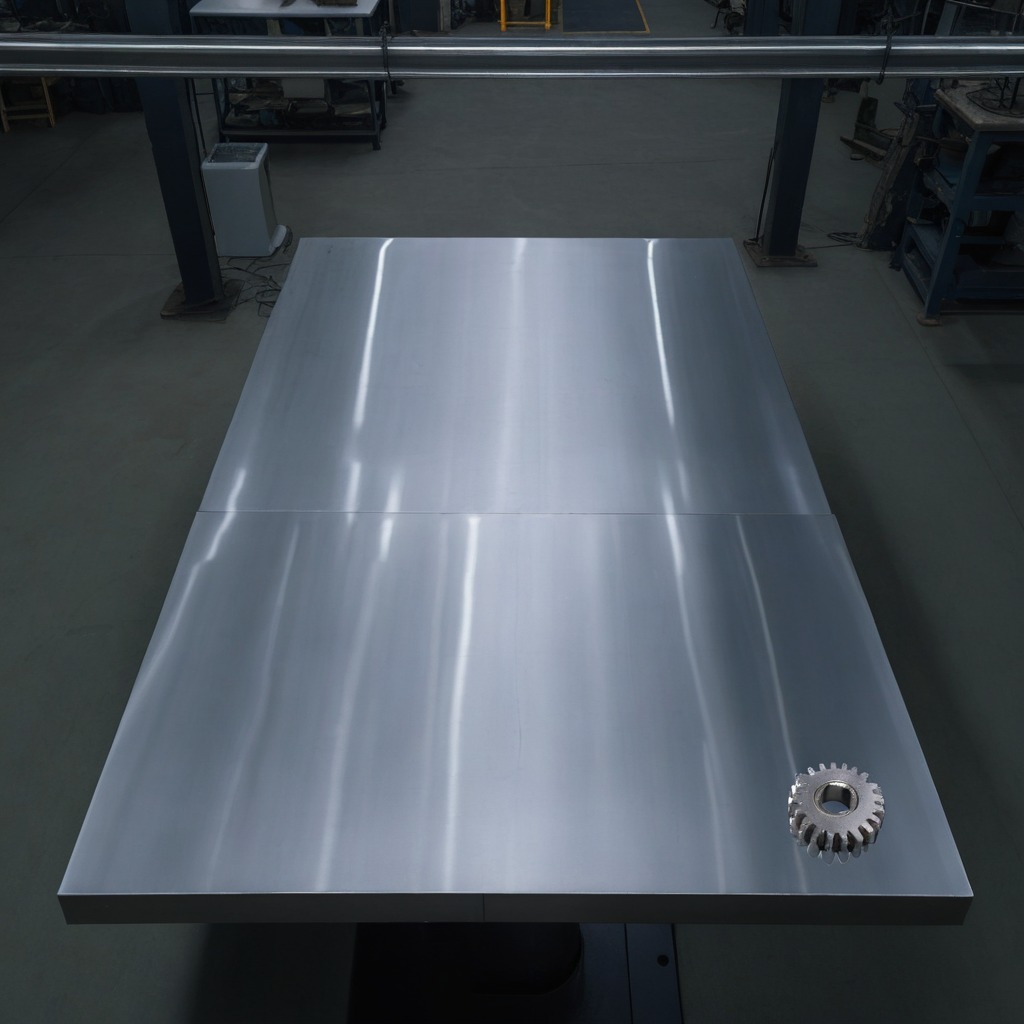
A steel gear with teeth is lying on a clean empty table in a basement in the evening.